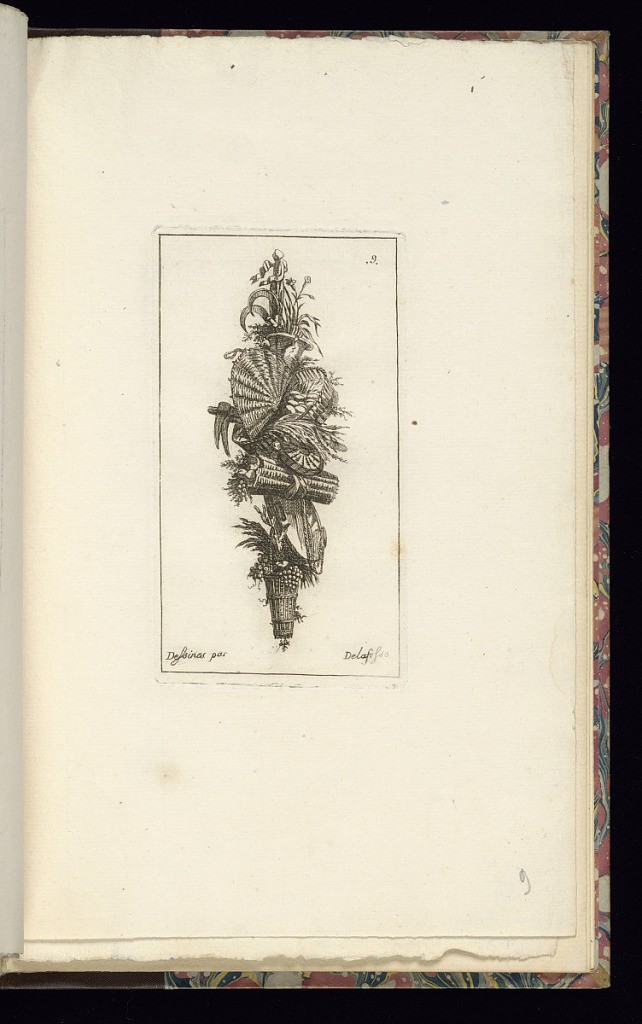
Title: Trophy Design
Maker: Jean-Charles Delafosse, French, 1734 – 1789
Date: late 18th century
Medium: Etching on laid paper
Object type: Print
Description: Design for an ornamental hanging trophy after Delafosse. Trophy depicting objects associated with agriculture and the pastoral, including baskets, fruit, flowers, wheat, and sickles. The plate is numbered.